Brain MRI, t2w sequence, axial 2D slice.
Patient: age 26, sex F, weight 90 kg, height 1.9 m
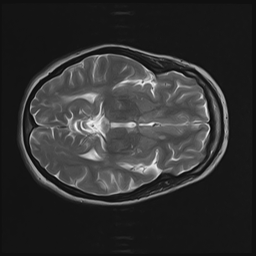